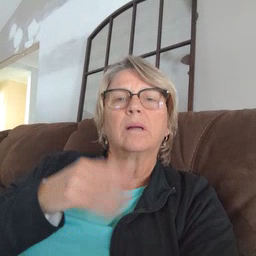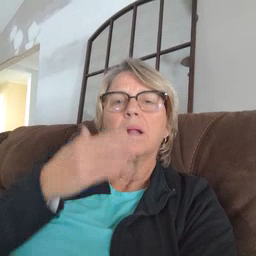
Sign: cry